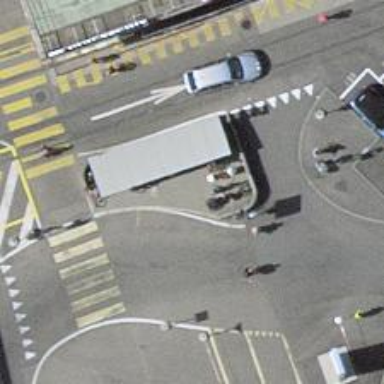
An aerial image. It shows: Bicycle parking area with stands available.